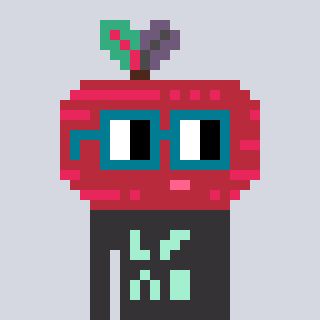
a pixel art character with square dark green glasses, a beet-shaped head and a grayscale-colored body on a cool background